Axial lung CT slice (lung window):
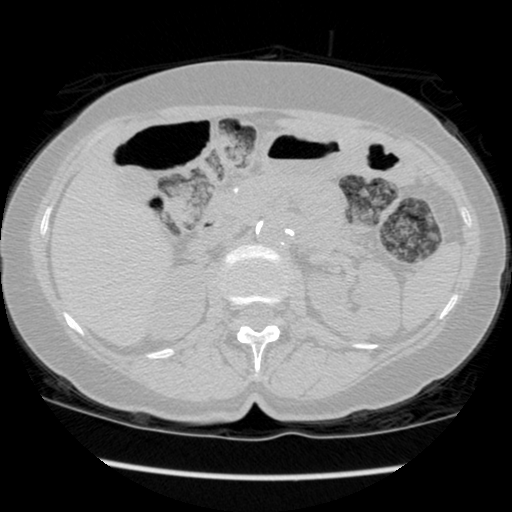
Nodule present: no